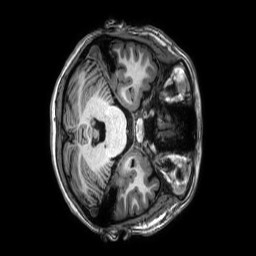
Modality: T1w
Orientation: axial
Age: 23
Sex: female
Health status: healthy
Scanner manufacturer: philips
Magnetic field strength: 3 T
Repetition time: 0.009 s
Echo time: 0.003996 s